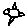
Label: bird